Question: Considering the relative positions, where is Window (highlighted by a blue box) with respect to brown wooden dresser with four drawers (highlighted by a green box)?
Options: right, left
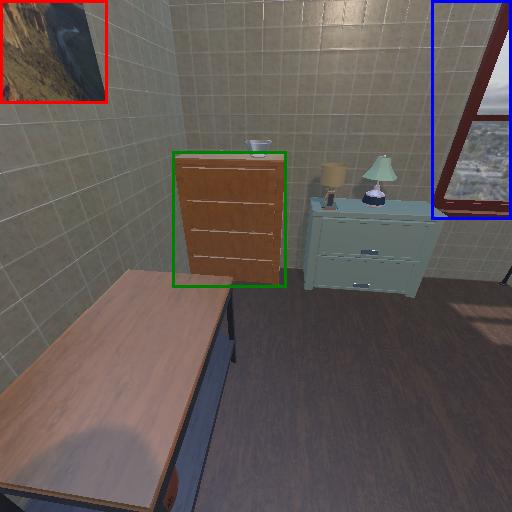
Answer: right